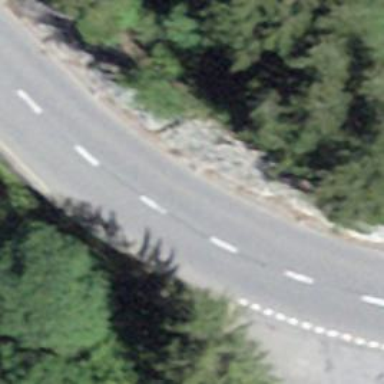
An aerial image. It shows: Primary road with asphalt surface.